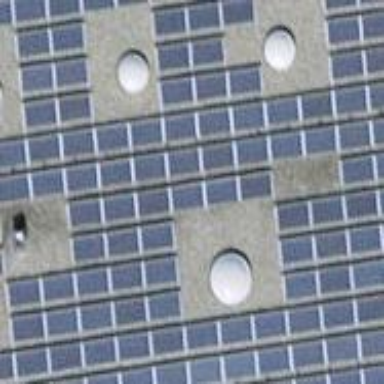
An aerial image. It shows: Solar photovoltaic panel generator on the rooftop.